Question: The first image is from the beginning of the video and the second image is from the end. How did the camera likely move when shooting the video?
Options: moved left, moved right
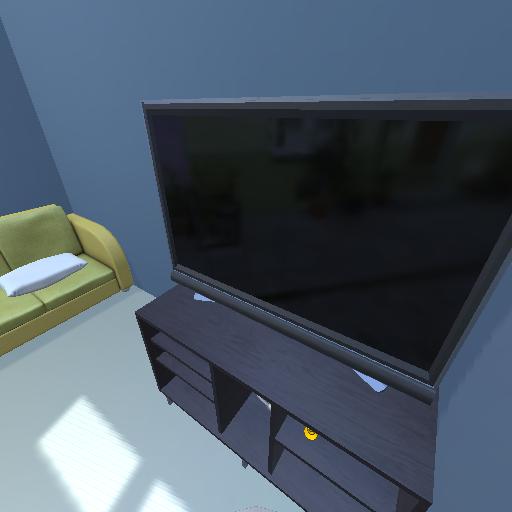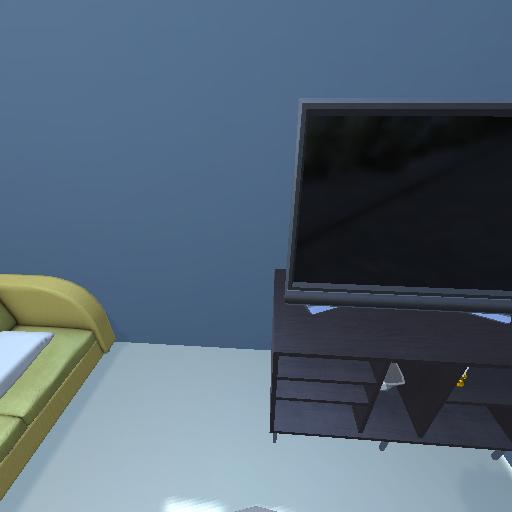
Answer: moved left